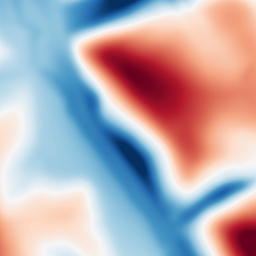
Category: multiscale
Decomposition family: dog
Decomposition parameters: sigma_low: 5
sigma_high: 50
Upsampling method: linear_exact
Upsampling parameters: scale: 4
Upsampling scale: 4